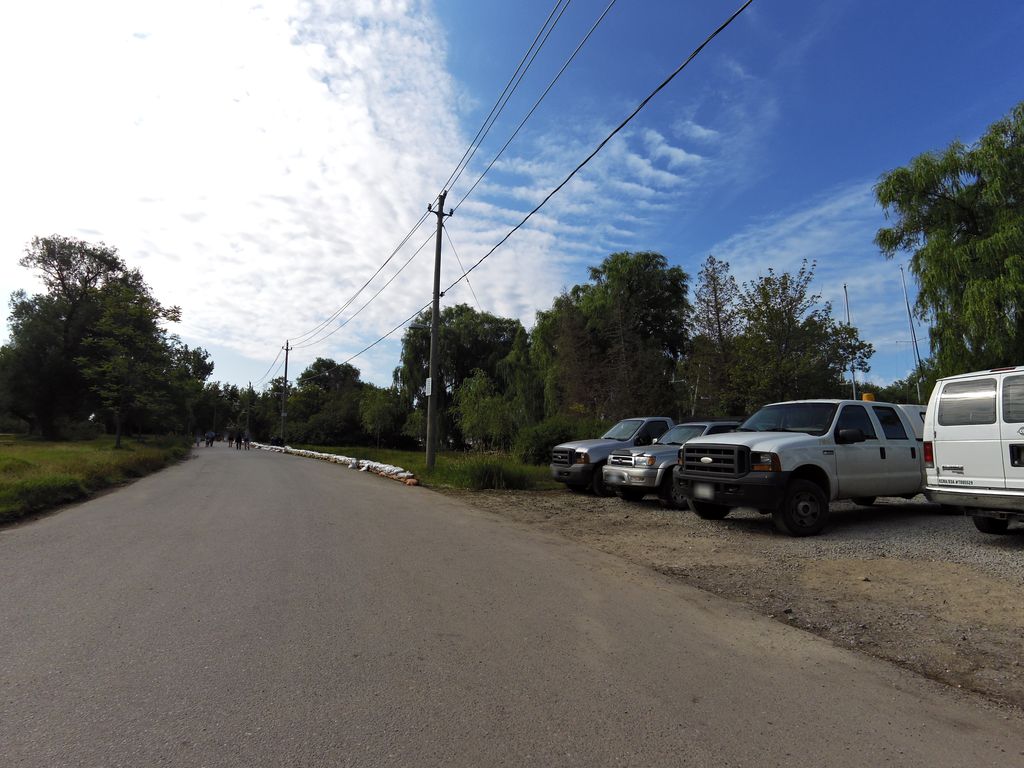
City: toronto